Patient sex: M
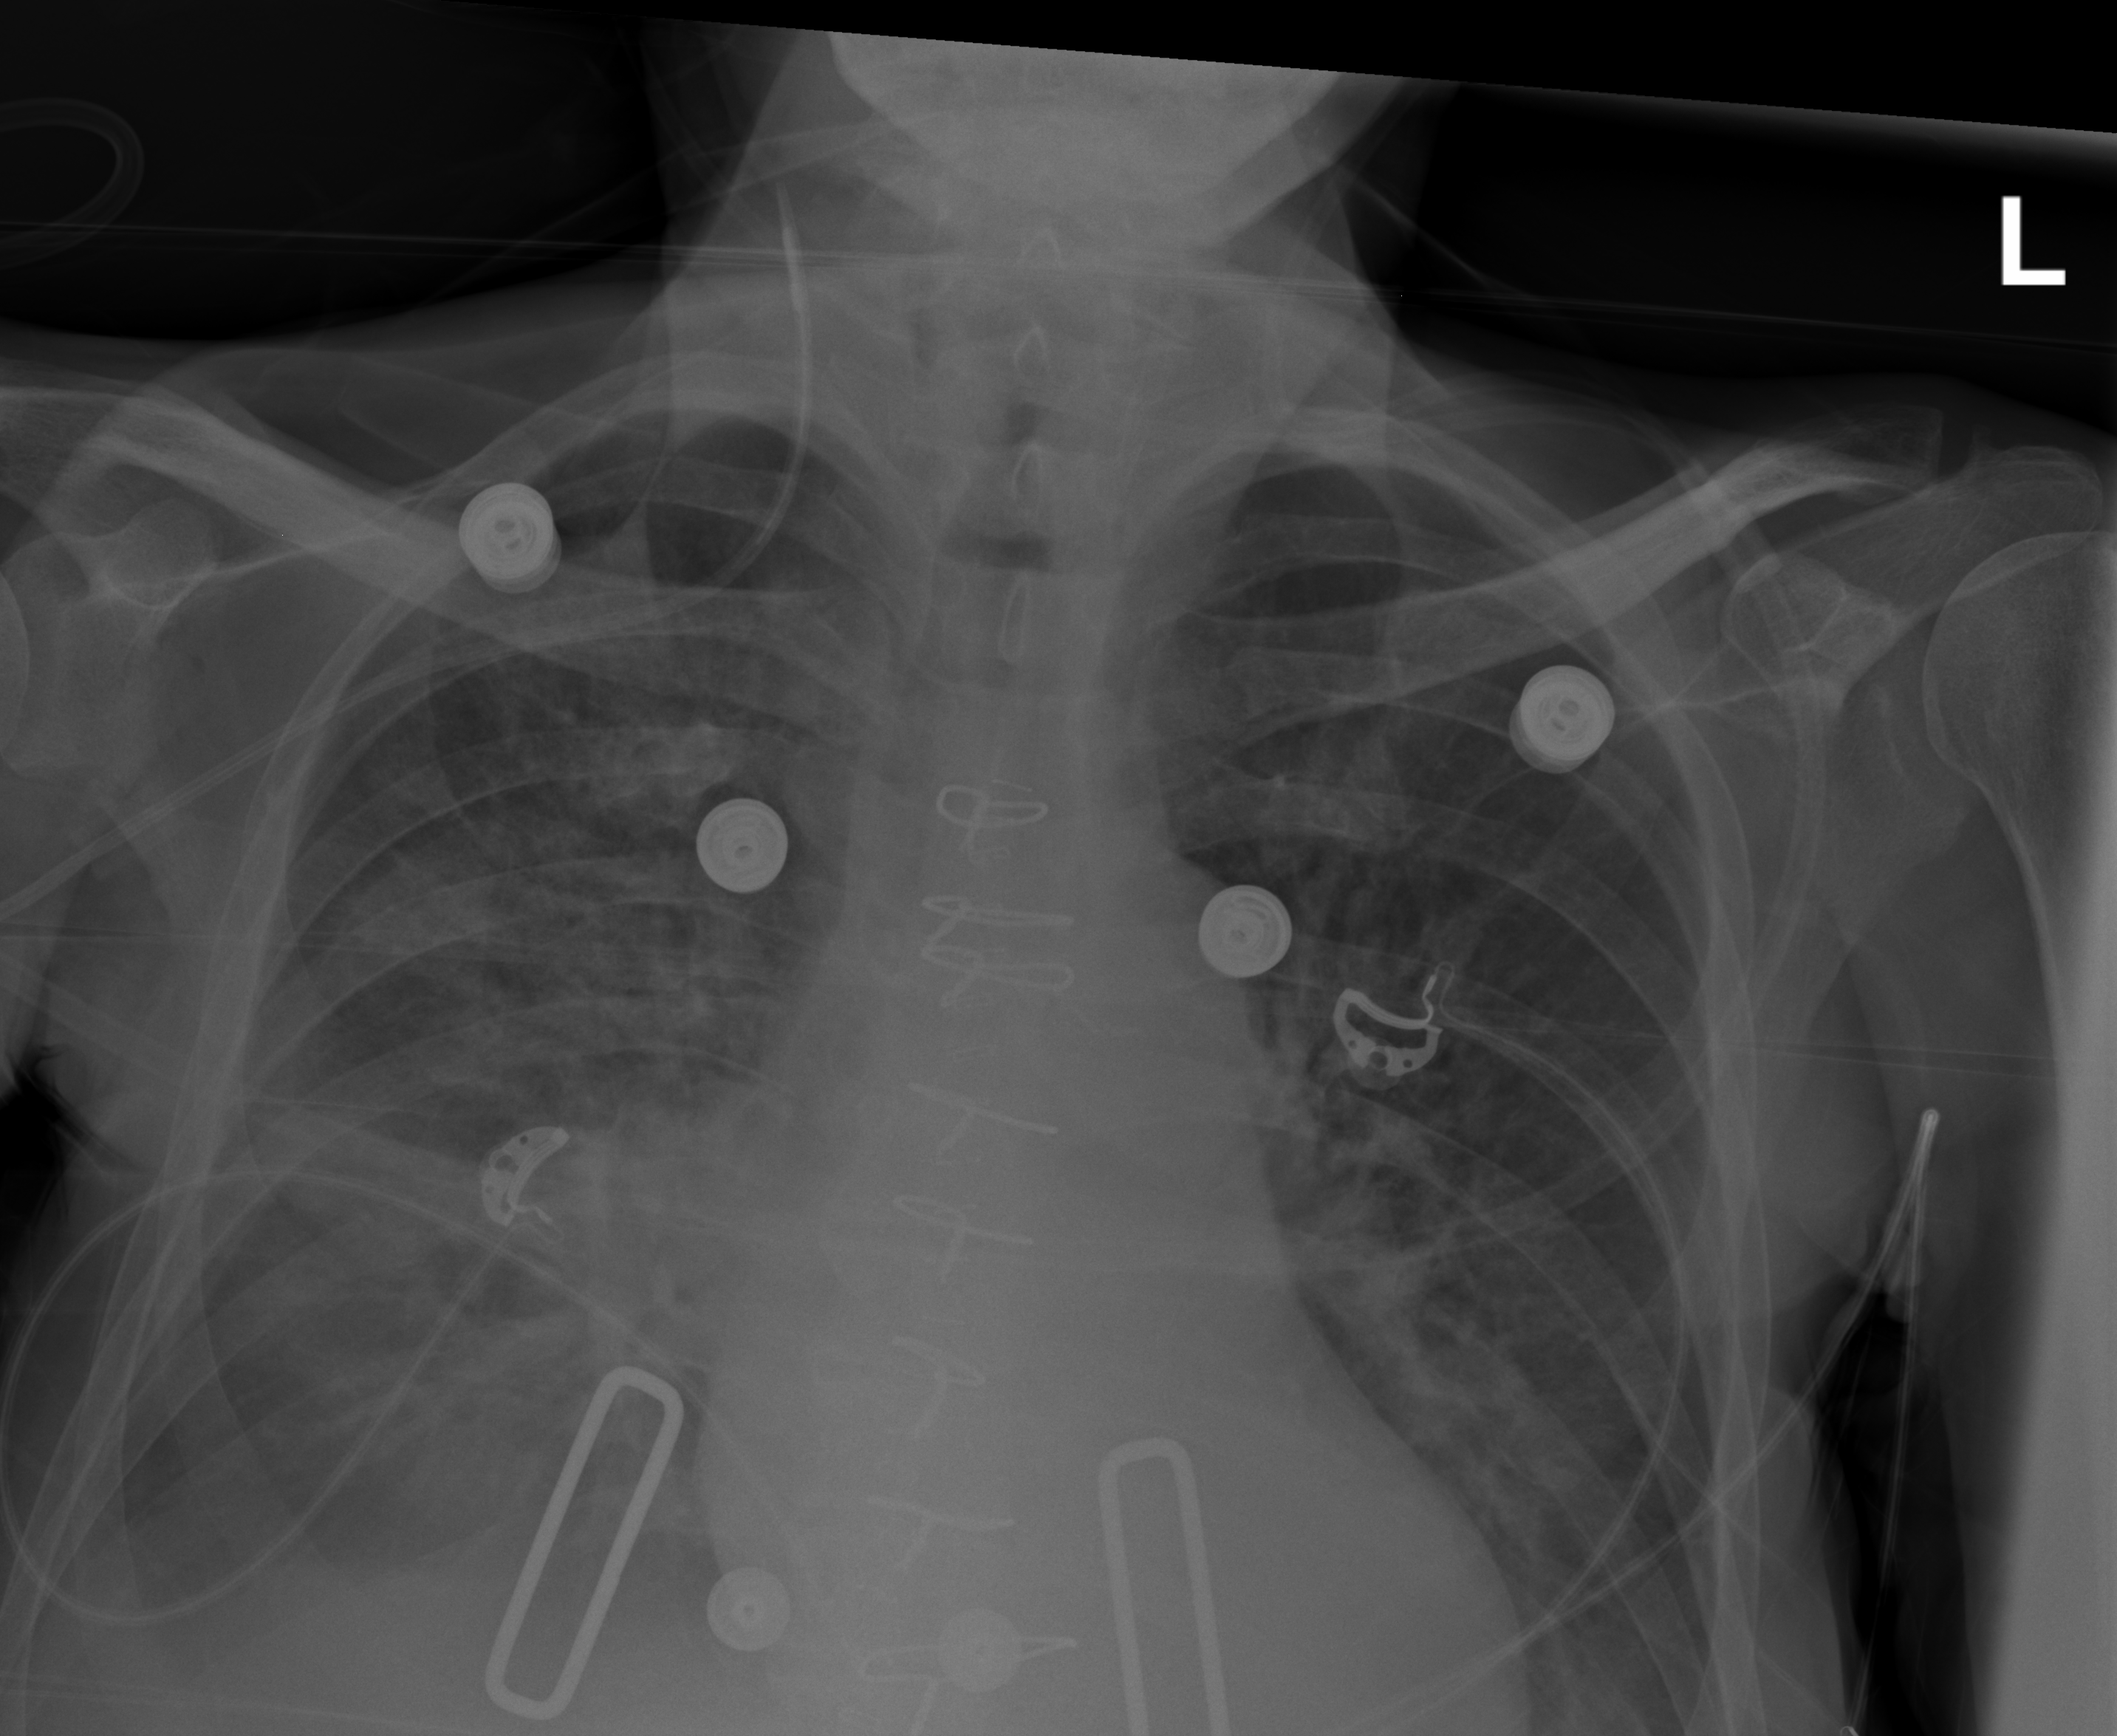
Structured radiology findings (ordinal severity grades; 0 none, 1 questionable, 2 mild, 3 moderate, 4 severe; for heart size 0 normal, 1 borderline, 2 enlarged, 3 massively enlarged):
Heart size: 0
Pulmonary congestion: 0
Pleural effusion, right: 3
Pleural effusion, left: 1
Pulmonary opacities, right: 3
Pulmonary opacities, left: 0
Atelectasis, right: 3
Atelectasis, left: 2